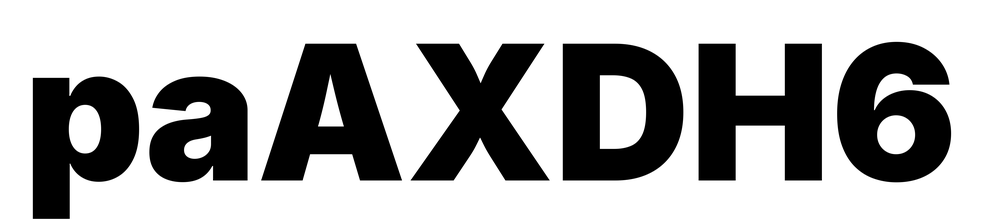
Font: Inter_Black